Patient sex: M
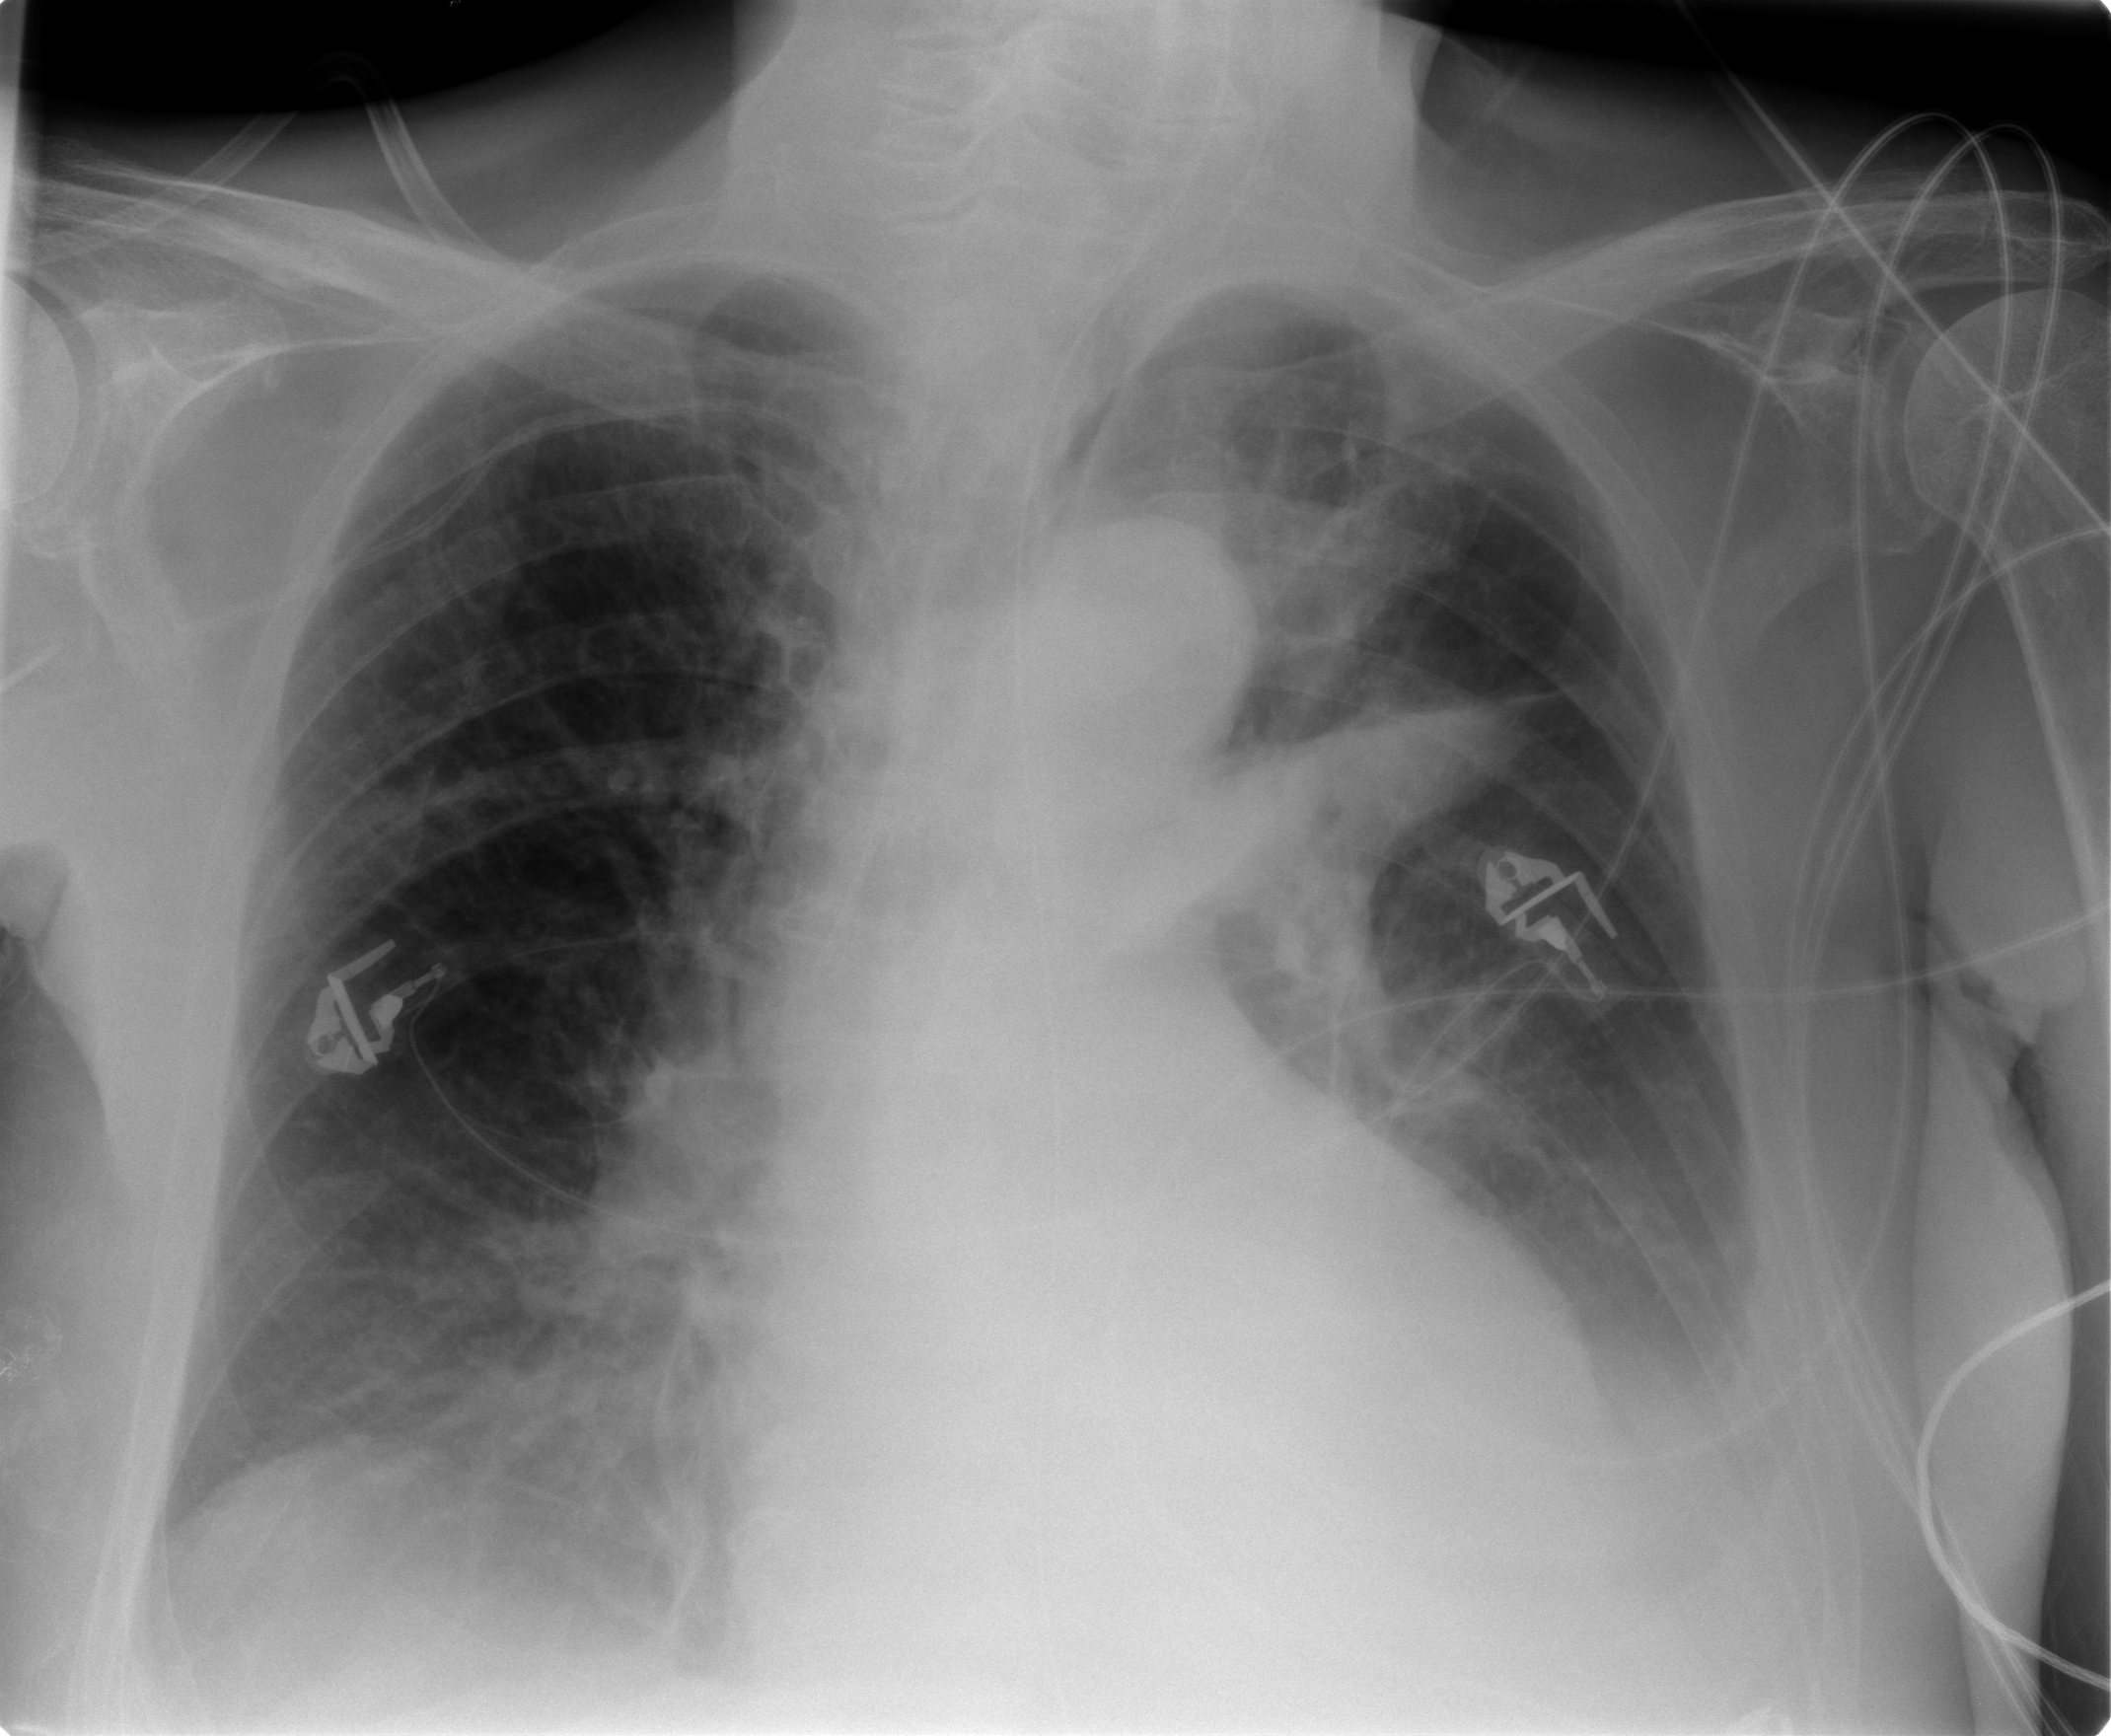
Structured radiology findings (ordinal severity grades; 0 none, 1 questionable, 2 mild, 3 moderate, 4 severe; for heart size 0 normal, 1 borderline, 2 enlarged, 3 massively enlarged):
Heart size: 2
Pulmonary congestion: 3
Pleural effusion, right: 3
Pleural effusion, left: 3
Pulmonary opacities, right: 0
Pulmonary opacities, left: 1
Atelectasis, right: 2
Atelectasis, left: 3